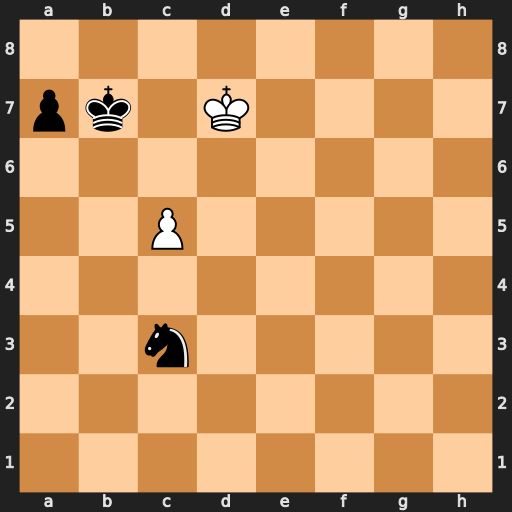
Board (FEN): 8/pk1K4/8/2P5/8/2n5/8/8
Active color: w
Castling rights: -
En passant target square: -
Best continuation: c6+ Kb6 c7